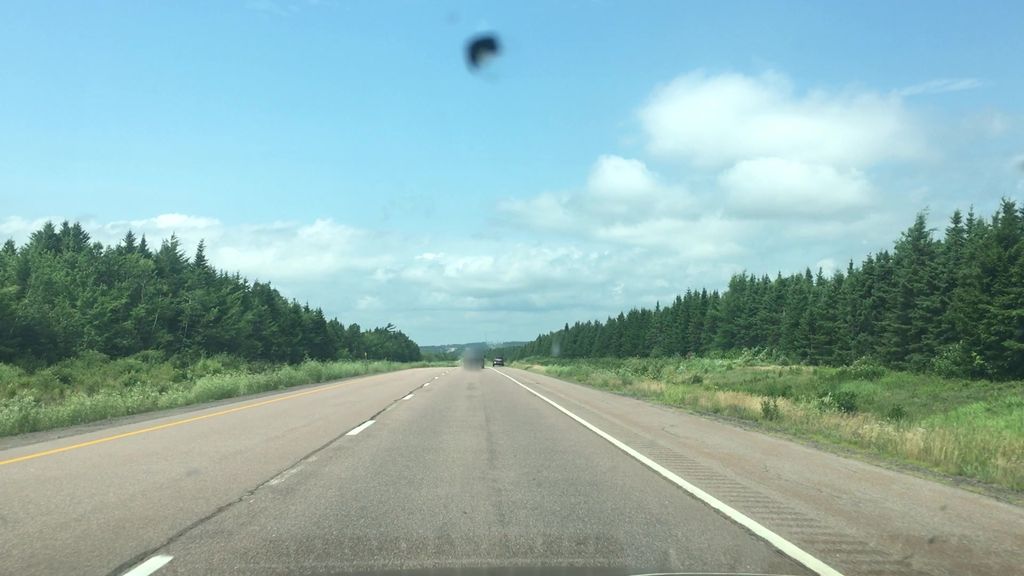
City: charlottetown